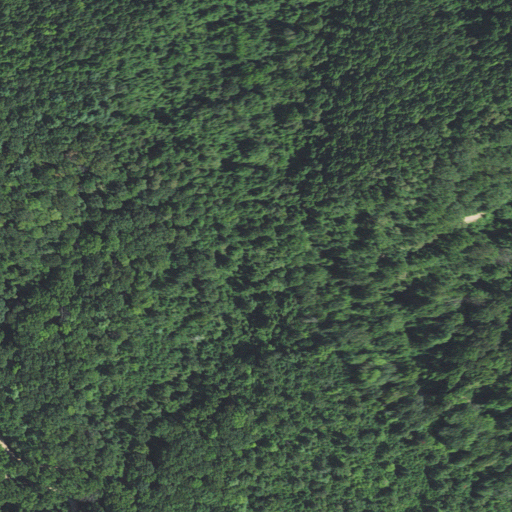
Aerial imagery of ridge(s) in North Carolina named Grassy Ridge containing deciduous forest, open development, and mixed forest